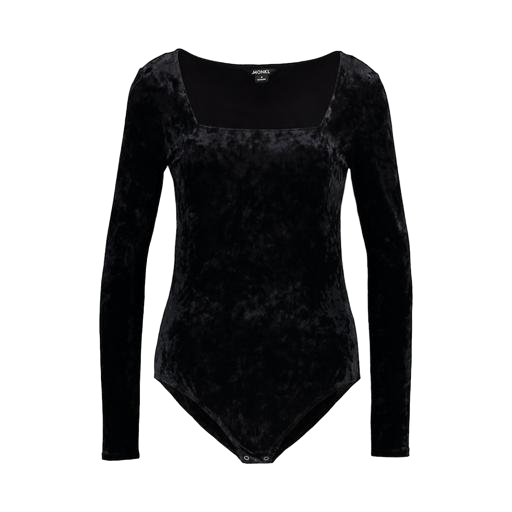
long-sleeve top, black mira cape-effect bodysuit, black plunge bodysuit, white background